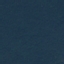
Label: Forest